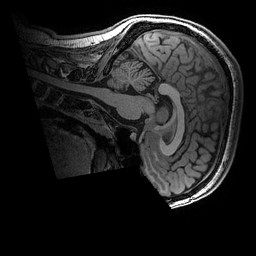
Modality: T1w
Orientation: sagittal
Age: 21
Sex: male
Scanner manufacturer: ge
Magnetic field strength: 3 T
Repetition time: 0.007 s
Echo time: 0.00342 s